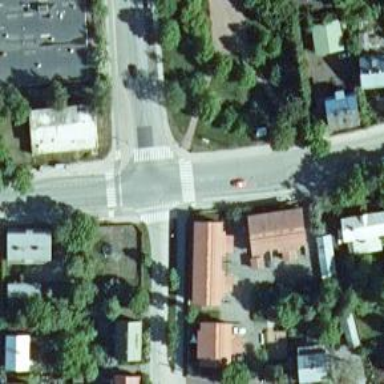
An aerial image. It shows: Uncontrolled road crossing.